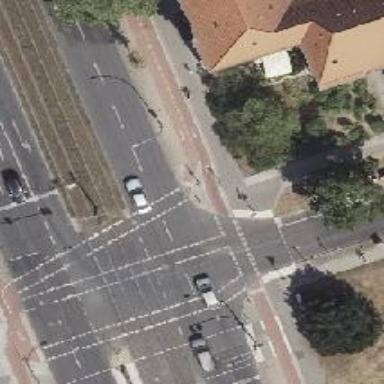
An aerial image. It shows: Road with traffic signals controlling the flow of traffic.